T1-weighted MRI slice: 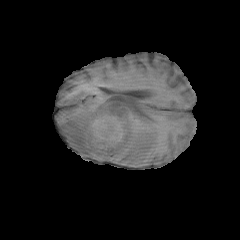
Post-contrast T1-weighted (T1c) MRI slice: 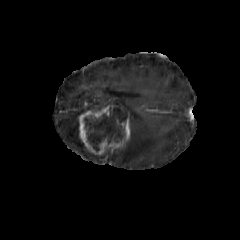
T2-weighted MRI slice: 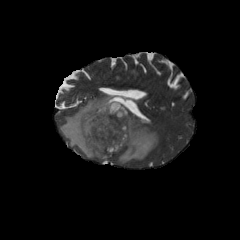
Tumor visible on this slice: yes